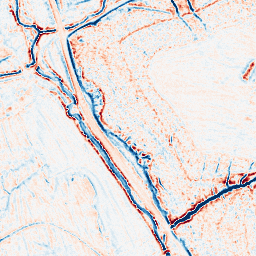
Category: edge_preserving
Decomposition family: bilateral
Decomposition parameters: d: 9
sigma_color: 100
sigma_space: 50
Upsampling method: sinc_hamming
Upsampling parameters: scale: 2
kernel_size: 8
Upsampling scale: 2